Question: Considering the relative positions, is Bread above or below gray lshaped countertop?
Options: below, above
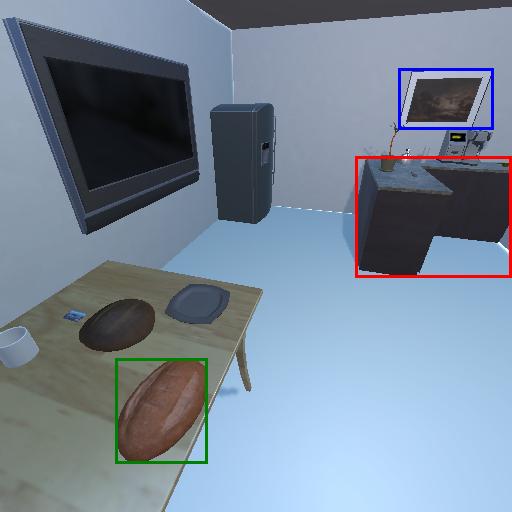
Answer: below